Question: I have data provided in a website and it is presented as in the following image:

This website offers values of some parameters which are updated every while.
Now I want to retrieve these data according to the column name and the row number in the Android app, I know how to open http connection. But unfortunately I have no idea from where should I start and how to read the data provided in the image.
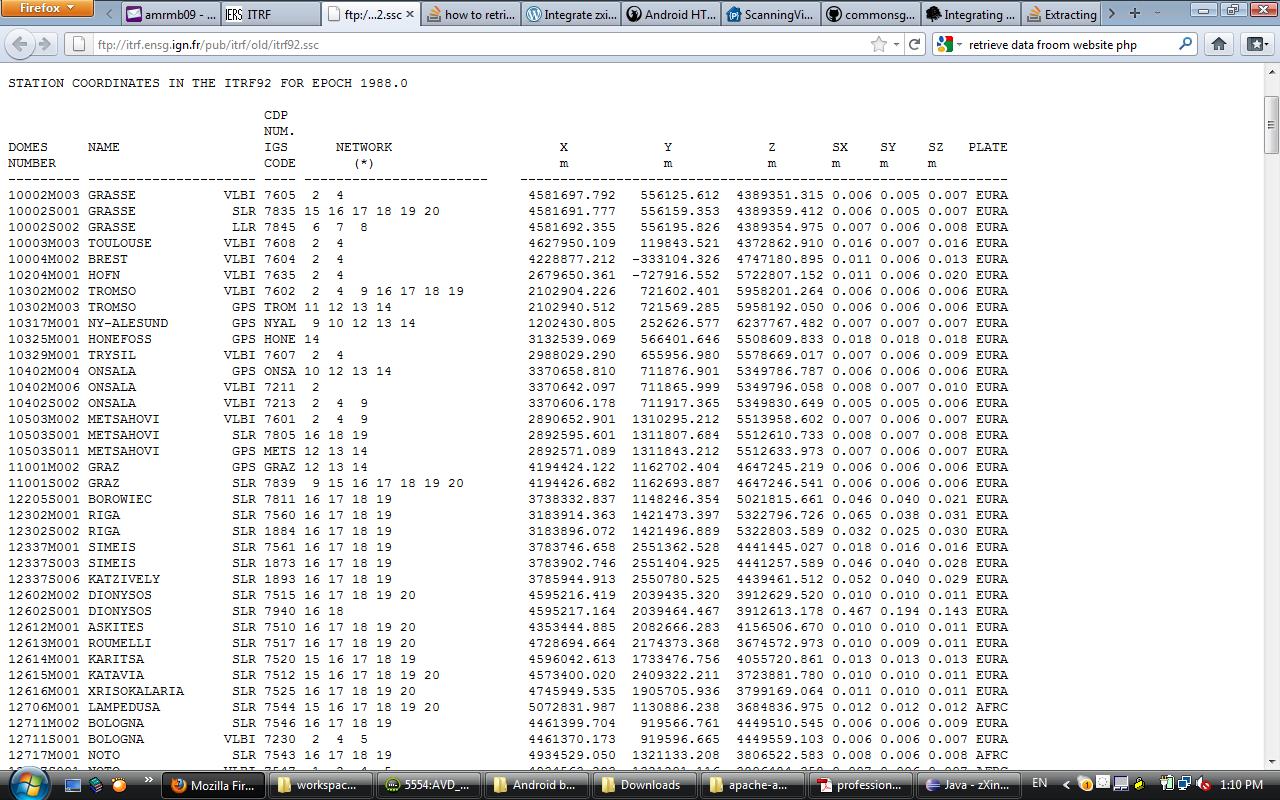
Answer: Unless you have a special data source to work on, you have to read the website's contents then process it manually. Here is a link from the <URL> on how to read from an URL connection.
'''
import java.net.*;
import java.io.*;
public class URLConnectionReader {
public static void main(String[] args) throws Exception {
URL oracle = new URL("http://www.oracle.com/");
URLConnection yc = oracle.openConnection();
BufferedReader in = new BufferedReader(new InputStreamReader(
yc.getInputStream()));
String inputLine;
while ((inputLine = in.readLine()) != null)
System.out.println(inputLine);
in.close();
}
}
'''
---
EDIT:
If you are behind a proxy you should also set these system properties (to the appropriate values):
'''
System.setProperty("http.proxyHost", "3.182.12.1");
System.setProperty("http.proxyPort", "1111");
'''